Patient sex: M
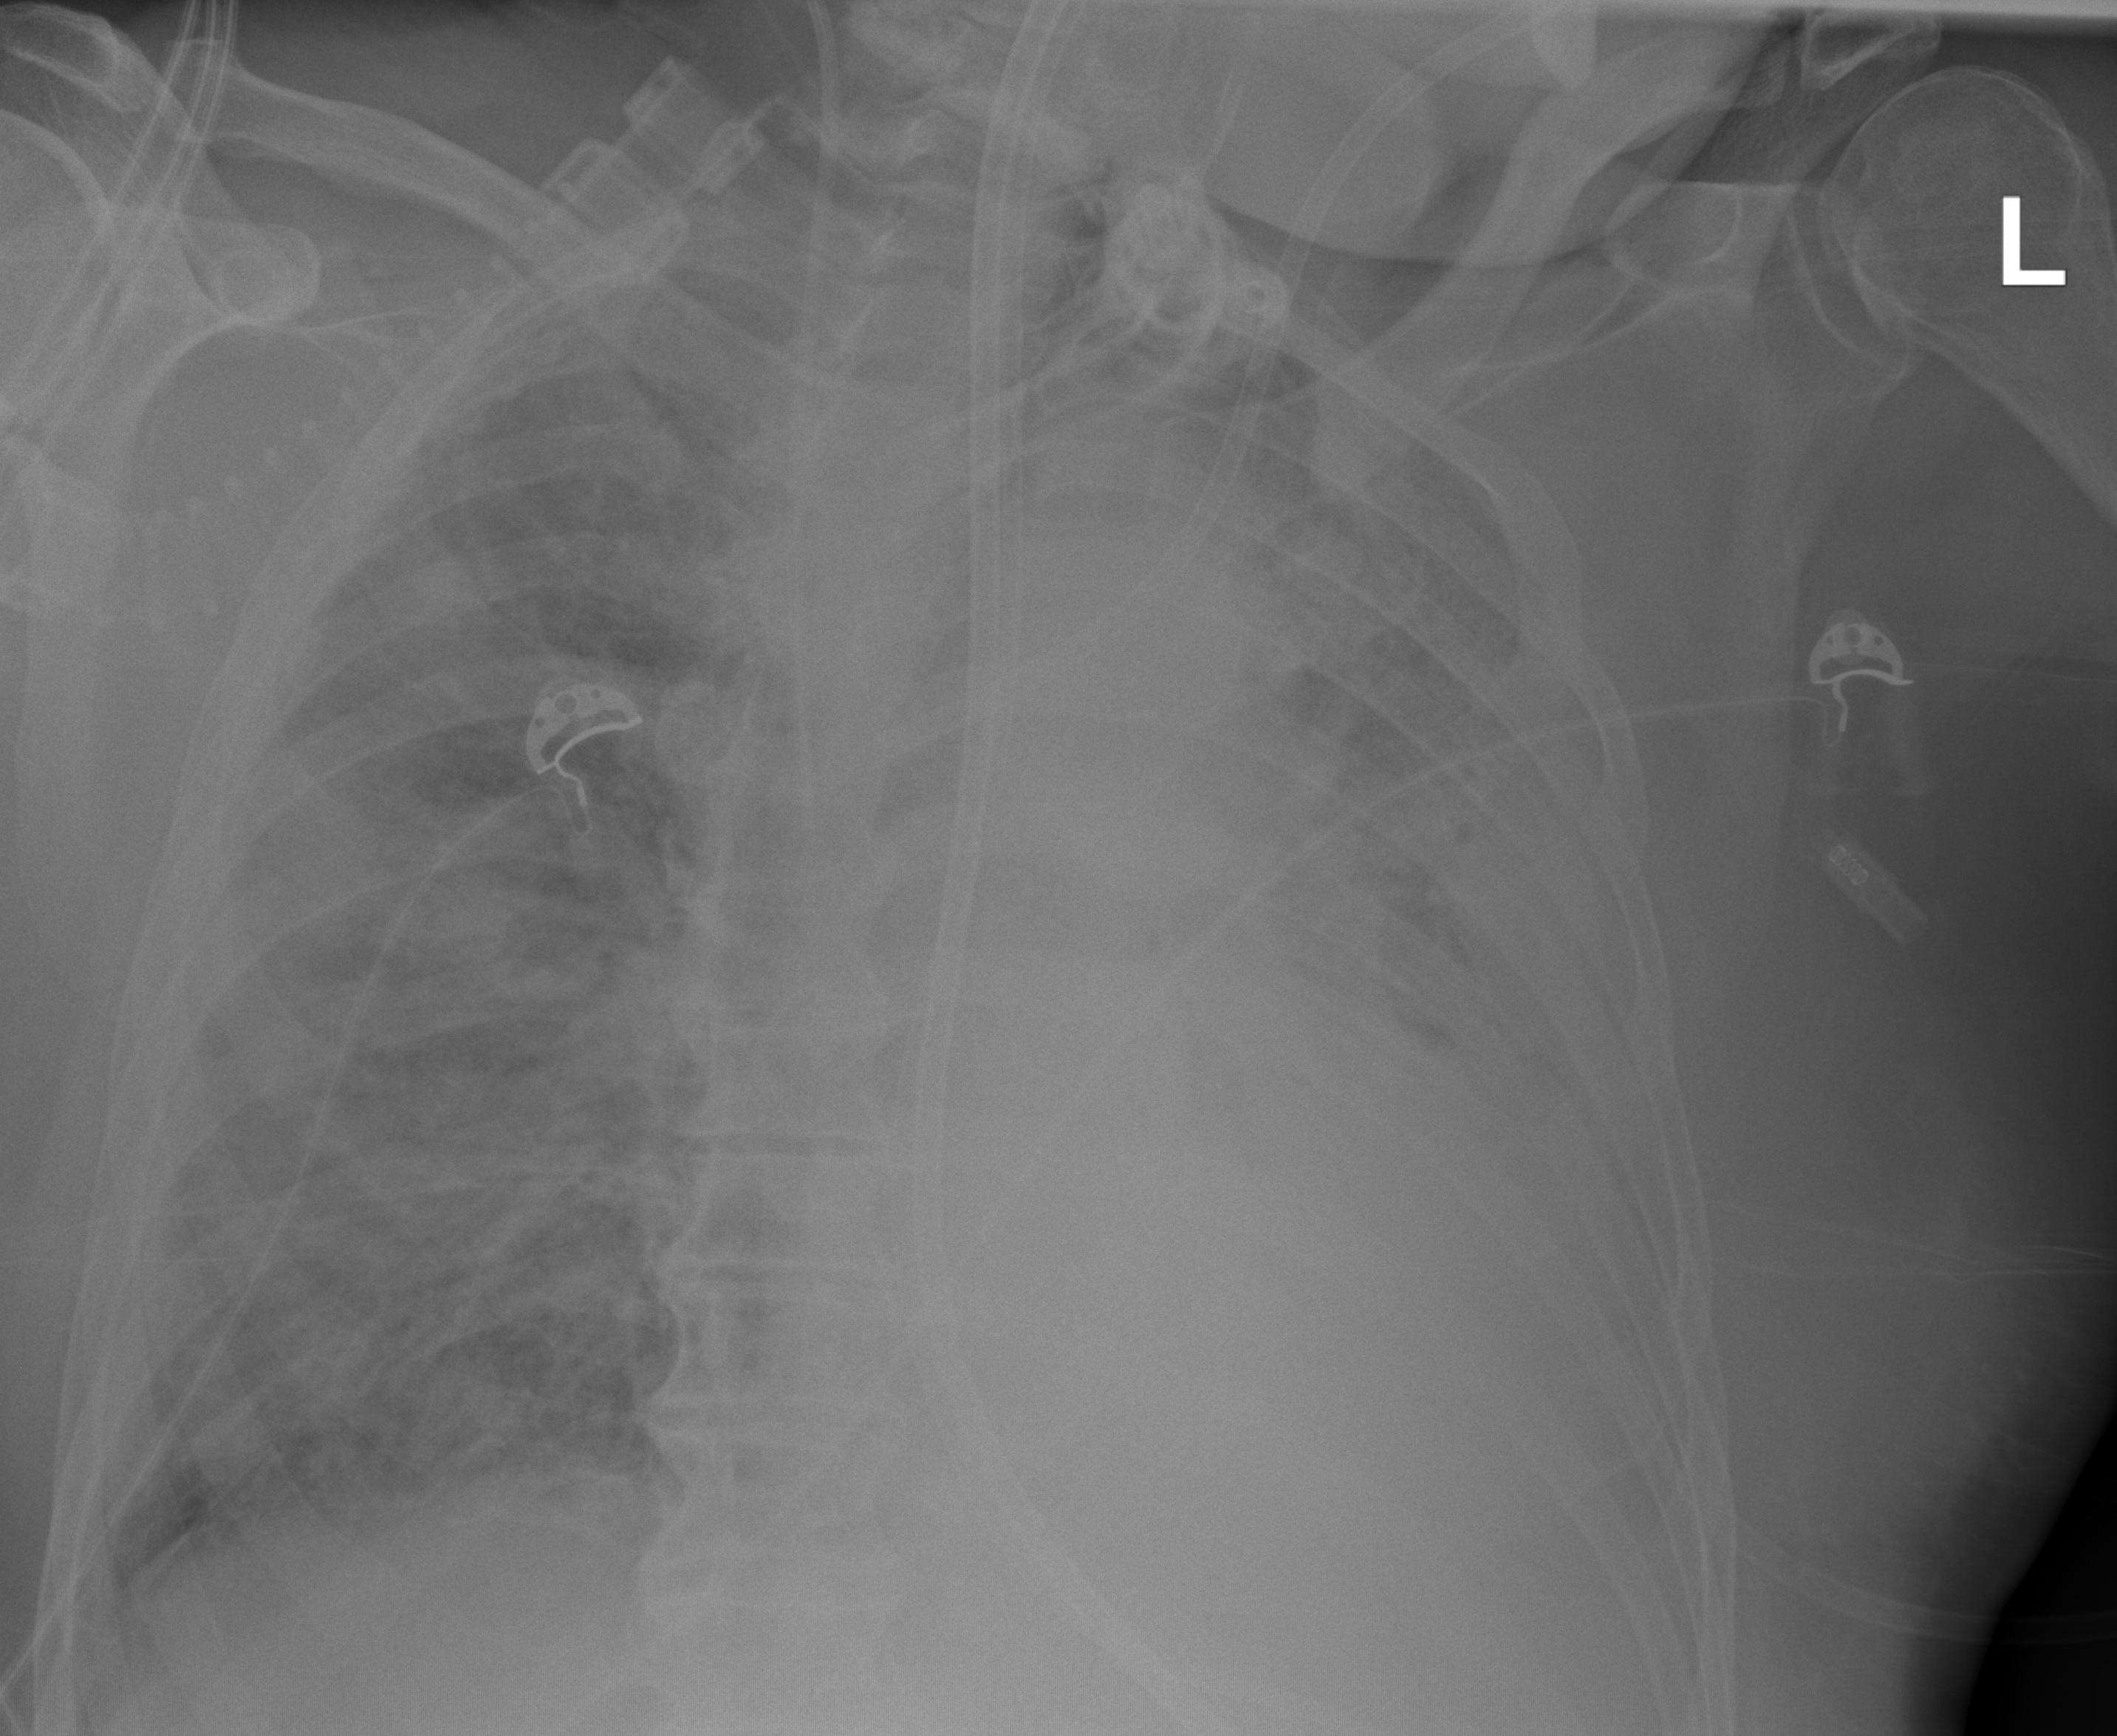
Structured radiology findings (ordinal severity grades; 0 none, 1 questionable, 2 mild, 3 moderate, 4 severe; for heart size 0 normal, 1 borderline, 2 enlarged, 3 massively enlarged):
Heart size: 2
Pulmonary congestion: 2
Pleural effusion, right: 0
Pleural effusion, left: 2
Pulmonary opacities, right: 3
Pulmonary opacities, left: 3
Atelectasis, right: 1
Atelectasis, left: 3